Question:
I have a core data model (has made a simplifie to make it easier to explain what I want to do).
An author can published many books and a book can have many chapters.
In the example I want to retreive all the Autors that has a chapter in a book where readDate is null.
'''
- (NSArray *)incompleteChaptersInManagedObjectContext:(NSManagedObjectContext *)context
{
NSFetchRequest* fetch = [NSFetchRequest fetchRequestWithEntityName:NSStringFromClass([Author class])];
NSPredicate* uidCondition = [NSPredicate predicateWithFormat:@"books.chapters.readDate!=nil"];
[fetch setPredicate:uidCondition];
NSArray* resultArray = [context executeFetchRequest:fetch error:&error];
..
..
'''
This does not work and I am struggling finding out how this can be done.
At the moment I am
declare an author mutablearray.
- get all authors
- loop through all their books
- loop through all the chapters
- if readDate is null add it to the author array
This works but I want to solve this without the nested loops.
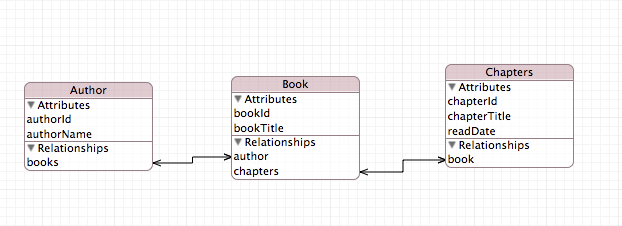
Answer: this looks like a case for: 'SUBQUERY'
'''
NSFetchRequest* fetch = [NSFetchRequest fetchRequestWithEntityName:NSStringFromClass([Author class])];
[NSPredicate predicateWithFormat:@"(SUBQUERY(books, $cd, SUBQUERY($cd.chapters, $m, $m.readDate == NULL).@count != 0).@count != 0"];
[fetch setPredicate:uidCondition];
'''
not sure if it was == nil or NULL what to check for in dataBase. I'm only checking for values so can't tell this at the moment